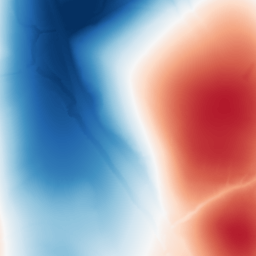
Category: trend_removal
Decomposition family: polynomial
Decomposition parameters: degree: 3
Upsampling method: bicubic
Upsampling parameters: scale: 2
Upsampling scale: 2